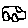
Label: car